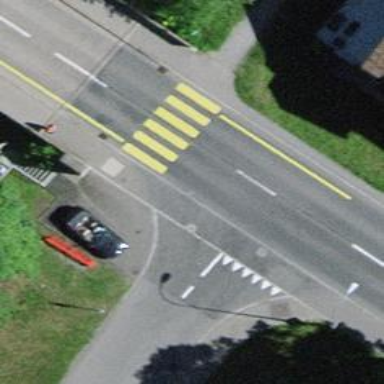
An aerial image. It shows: Secondary road with asphalt surface.